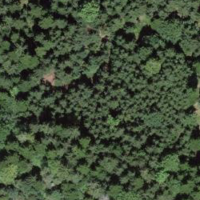
EUNIS habitat code: 43
Species observed at this site:
Galeopsis tetrahit